Question: I have the following Rails form_for definition. As you can see in the screen shot, it is not rendering the "Sign In" text for the Submit input. I have also included the resulting HTML.
'''
<h2>Sign in</h2>
<%= form_for(resource, :as => resource_name, :url => session_path(resource_name), :dojoType => "dijit.form.Form") do |f| %>
<p><%= f.label :login %><br />
<%= f.text_field :login, {:dojoType => "dijit.form.TextBox"} %></p>
<p><%= f.label :password %><br />
<%= f.password_field :password, {:dojoType => "dijit.form.TextBox"} %></p>
<% if devise_mapping.rememberable? -%>
<p><%= f.check_box :remember_me, {:dojoType => "dijit.form.CheckBox"} %> <%= f.label :remember_me %></p>
<% end -%>
<p><%= f.submit "Sign in", {:dojoType => "dijit.form.Button"} %></p>
<% end %>
<%= render :partial => "devise/shared/links" %>
'''

HTML
'''
<span class="dijit dijitReset dijitInline dijitButton" dir="ltr" widgetid="user_submit"><span class="dijitReset dijitInline dijitButtonNode" dojoattachevent="ondijitclick:_onButtonClick">
<span class="dijitReset dijitStretch dijitButtonContents" dojoattachpoint="titleNode,focusNode" wairole="button" waistate="labelledby-user_submit_label" role="button" aria-labelledby="user_submit_label" id="user_submit" tabindex="0" style="-webkit-user-select: none; ">
<span class="dijitReset dijitInline dijitIcon" dojoattachpoint="iconNode"></span><span class="dijitReset dijitToggleButtonIconChar">*</span>
<span class="dijitReset dijitInline dijitButtonText" id="user_submit_label" dojoattachpoint="containerNode"></span>
</span>
</span>
<input name="commit" type="submit" value="Sign In" class="dijitOffScreen" dojoattachpoint="valueNode">
</span>
'''
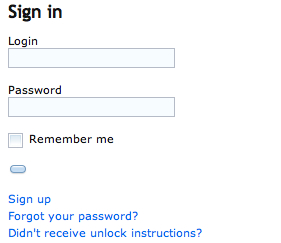
Answer: Your ERB code is correct, it is working fine.
It seems you have trouble on main layout.
You must add your dojo script definition section.
I recommend you to create a clean new layout for this concept.
My head is on dojo.html.erb
<%= stylesheet_link_tag "default" %>
<%= csrf_meta_tag %>
<%= javascript_include_tag 'http://ajax.googleapis.com/ajax/libs/dojo/1.5/dojo/dojo.xd.js' , :djconfig => "parseOnLoad: true"%>